Breast ultrasound image
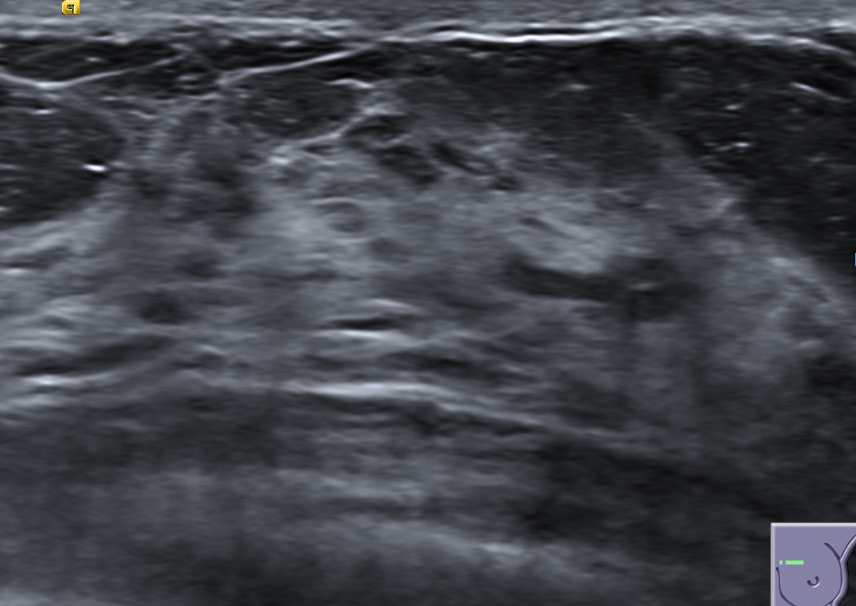
Diagnosis: normal